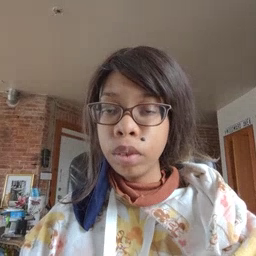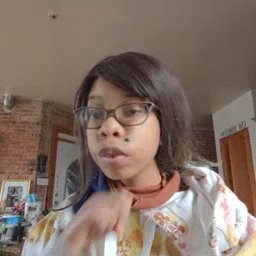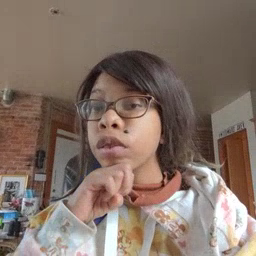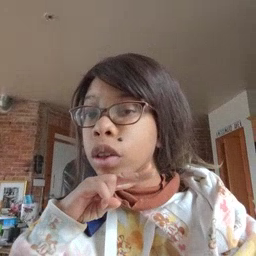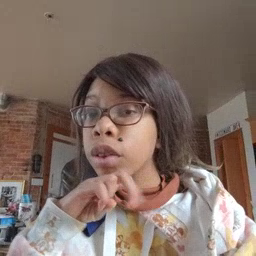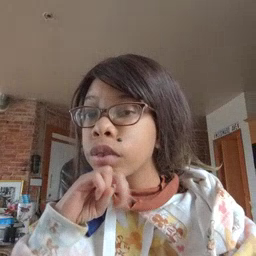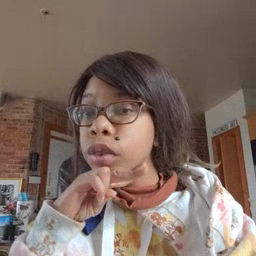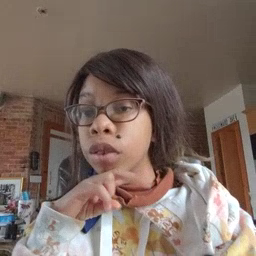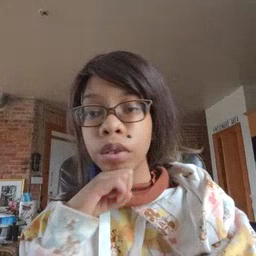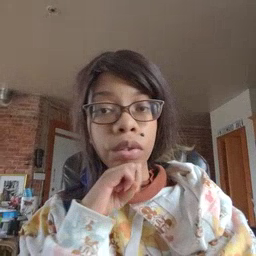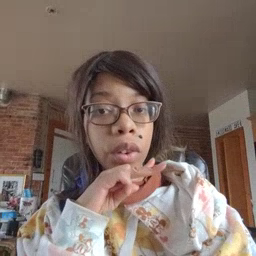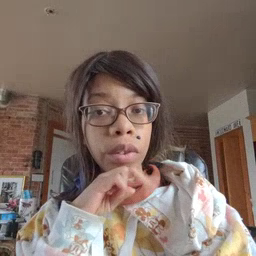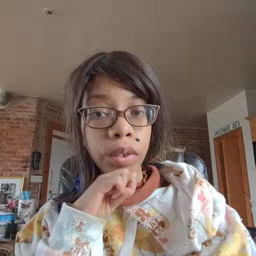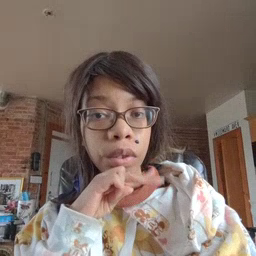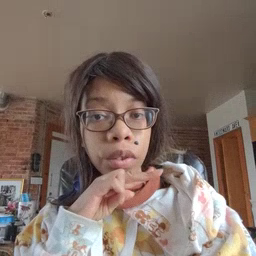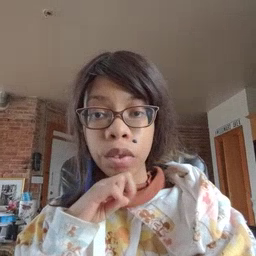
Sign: frog